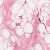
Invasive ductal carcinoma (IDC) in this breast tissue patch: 0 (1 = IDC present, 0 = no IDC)